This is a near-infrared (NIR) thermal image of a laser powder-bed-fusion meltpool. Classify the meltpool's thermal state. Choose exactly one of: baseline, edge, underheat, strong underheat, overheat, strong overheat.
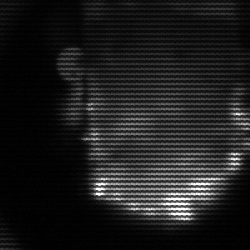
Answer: baseline